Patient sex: M
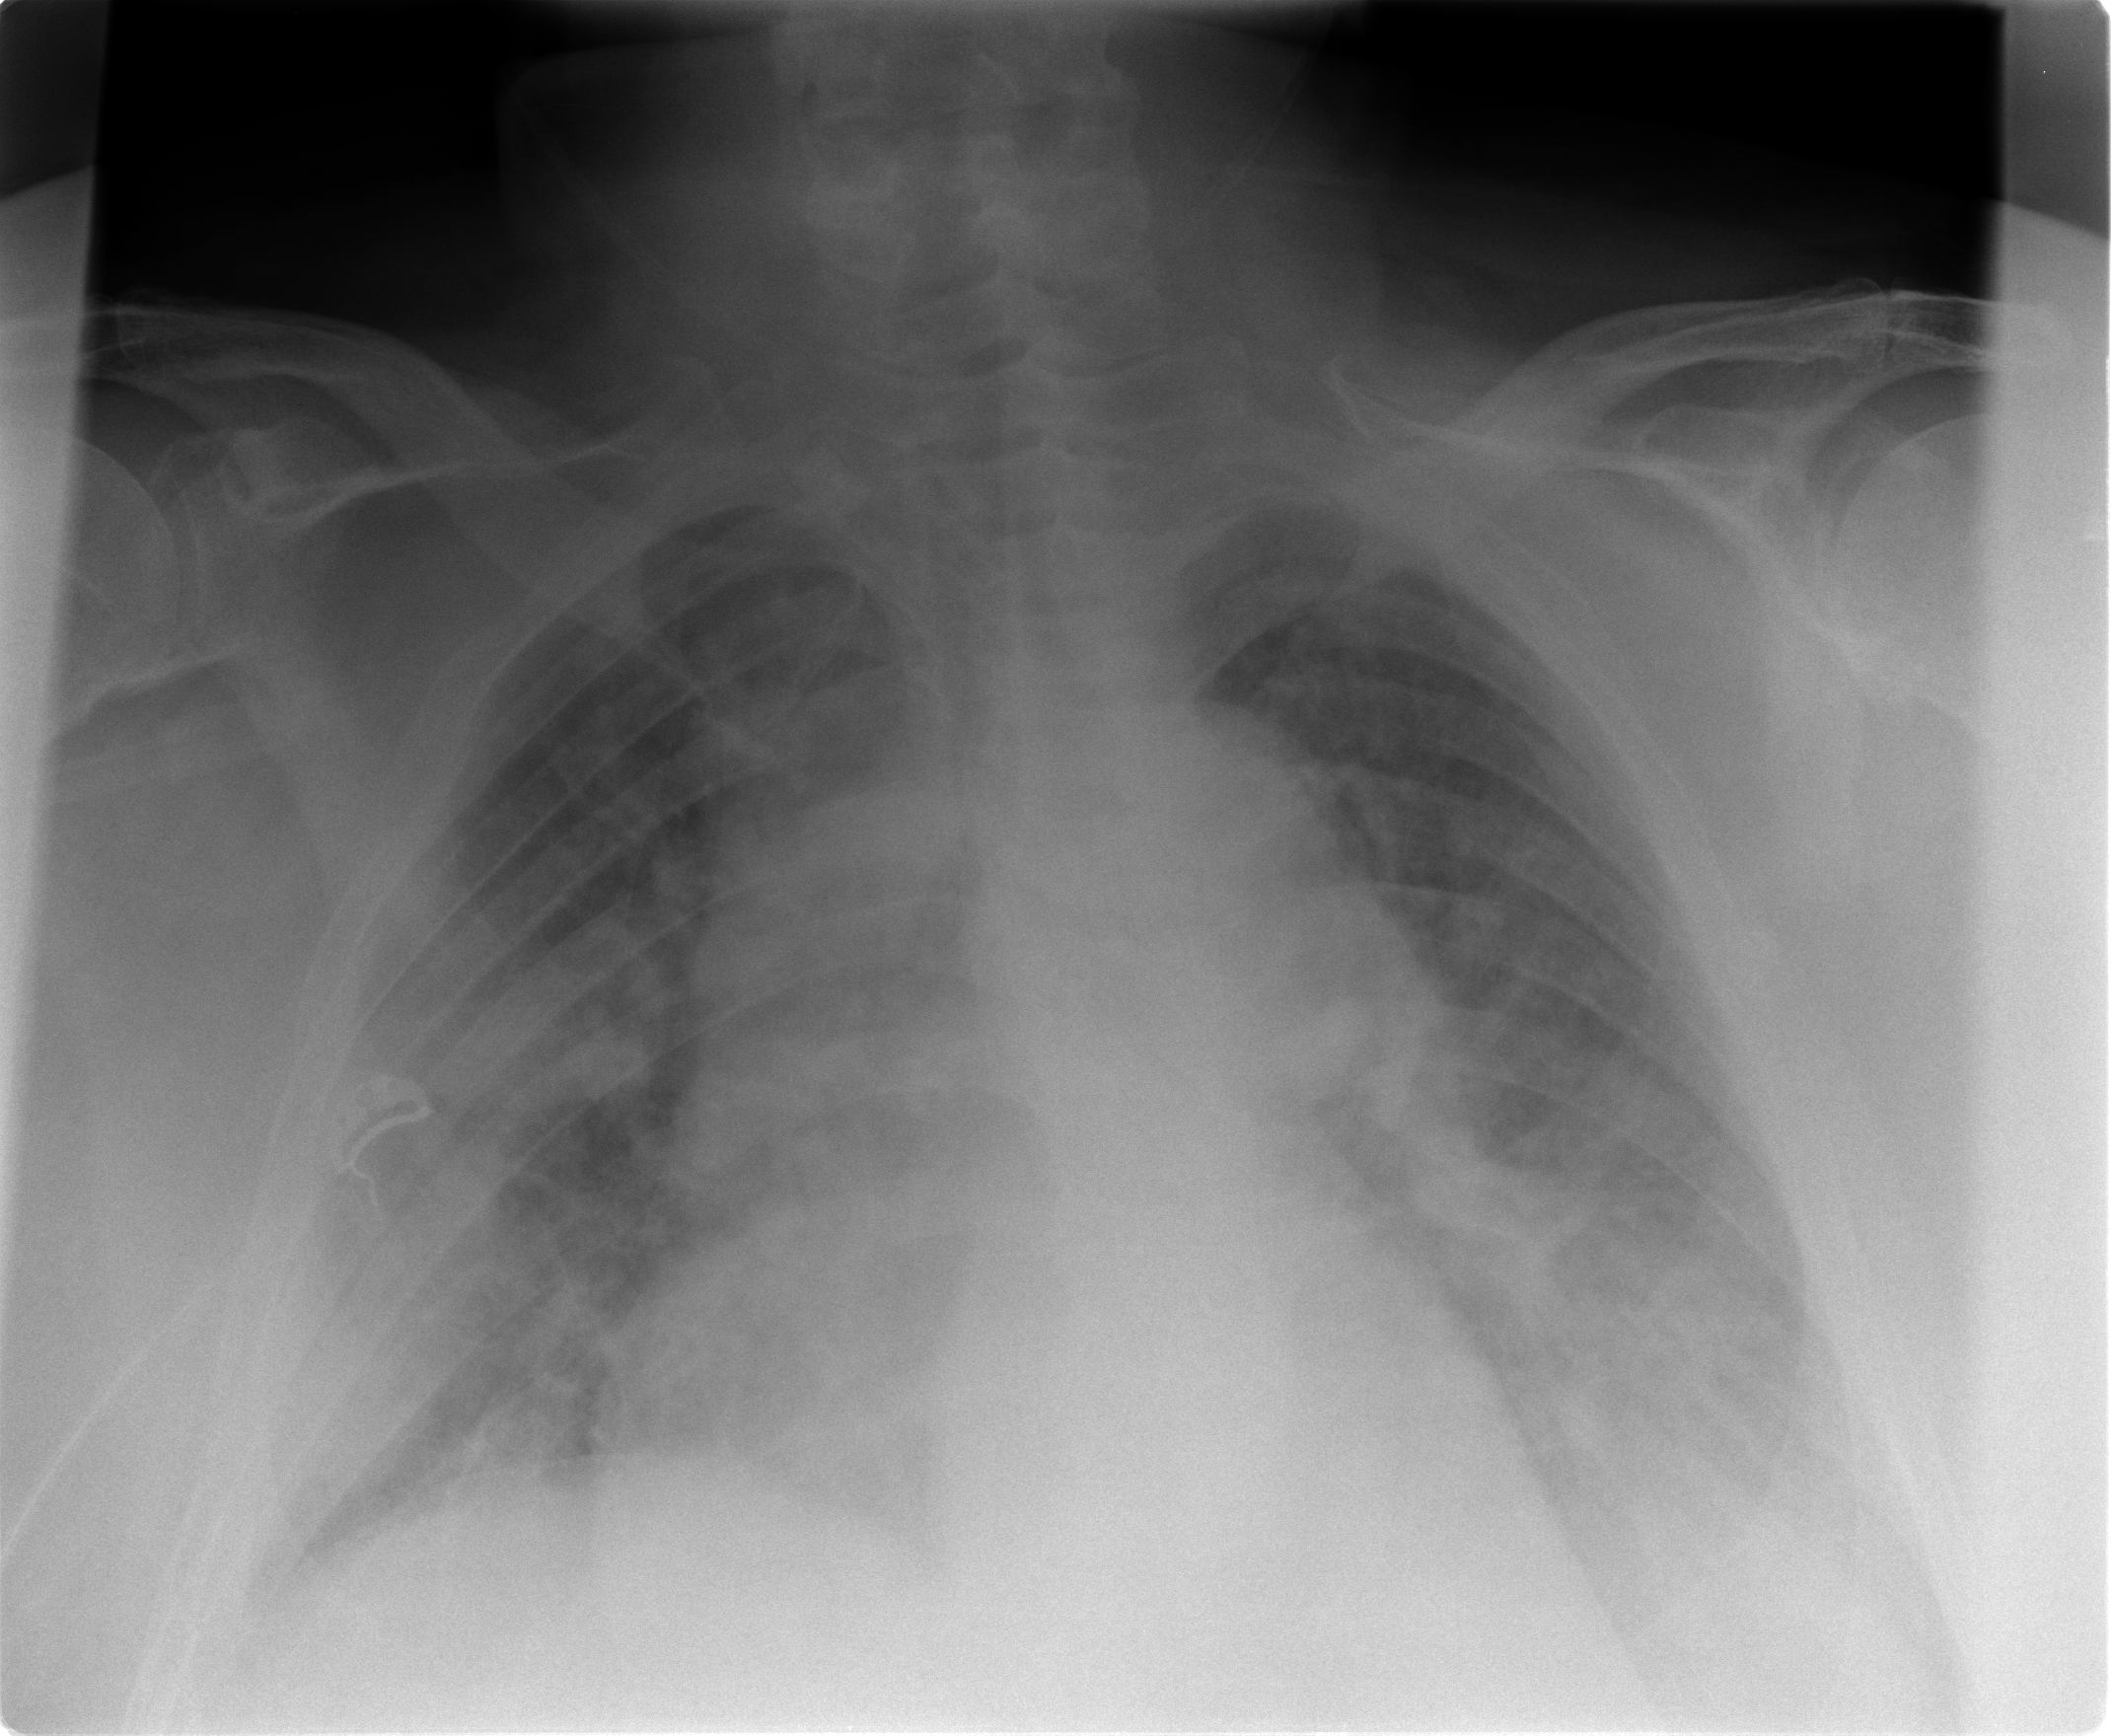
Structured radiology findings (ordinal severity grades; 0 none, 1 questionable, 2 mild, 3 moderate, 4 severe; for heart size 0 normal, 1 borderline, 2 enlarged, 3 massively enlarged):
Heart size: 2
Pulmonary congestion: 3
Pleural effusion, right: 1
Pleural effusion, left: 2
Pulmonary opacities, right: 3
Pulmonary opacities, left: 3
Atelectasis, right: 2
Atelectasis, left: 2